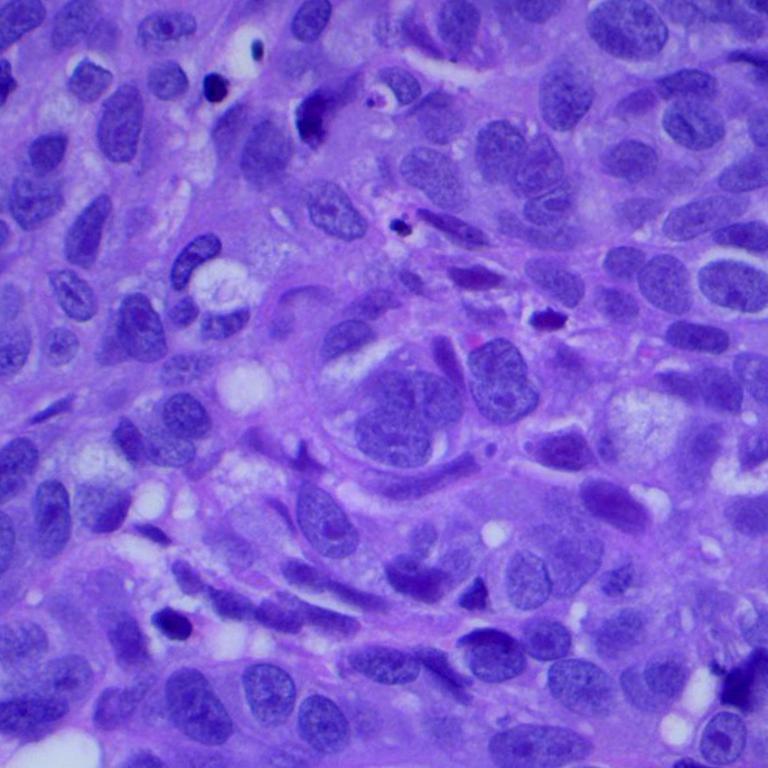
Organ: lung
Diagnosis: squamous carcinomas